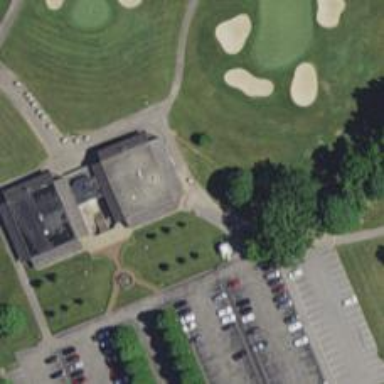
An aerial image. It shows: Service road designated as golf cart path.